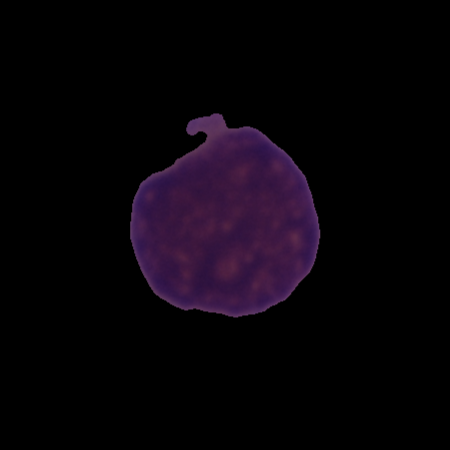
Label: cancer